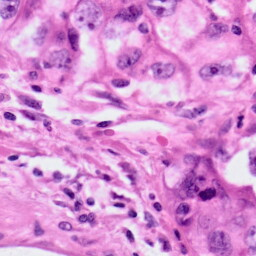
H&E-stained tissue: Lung